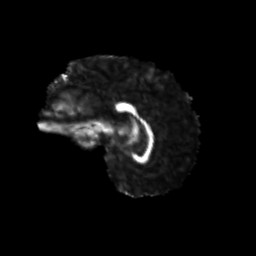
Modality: FA
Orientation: sagittal
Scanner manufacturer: siemens
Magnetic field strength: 3 T
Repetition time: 9.2 s
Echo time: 0.084 s